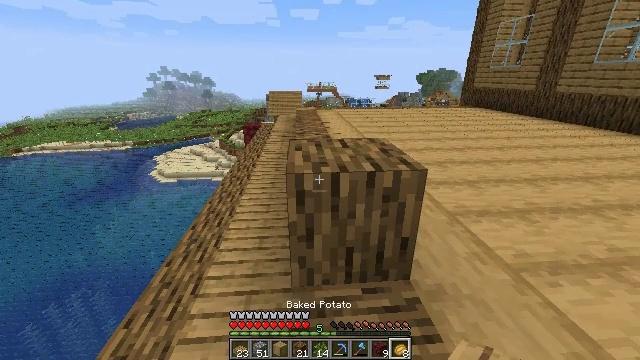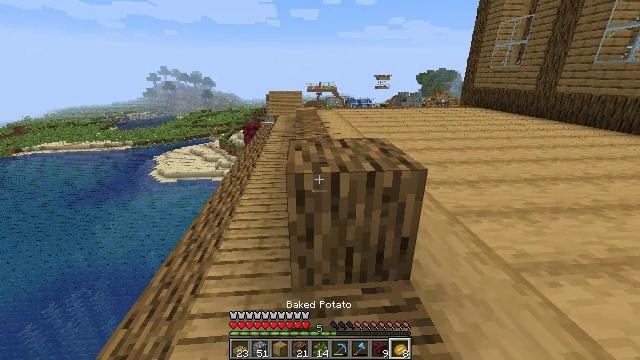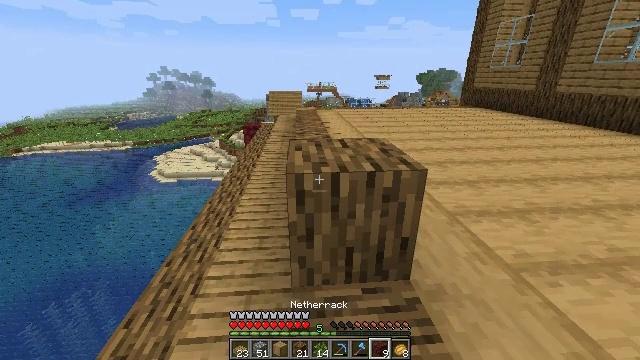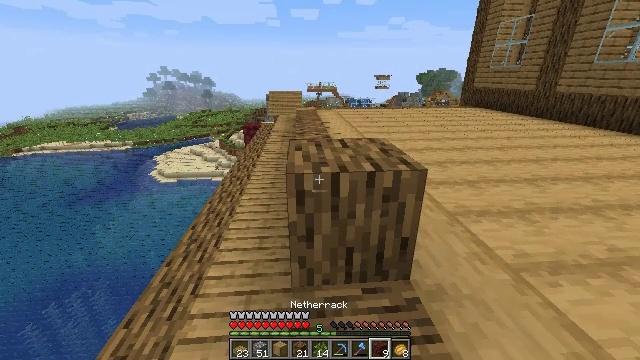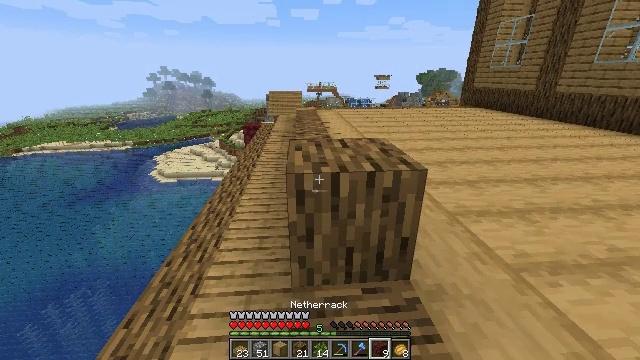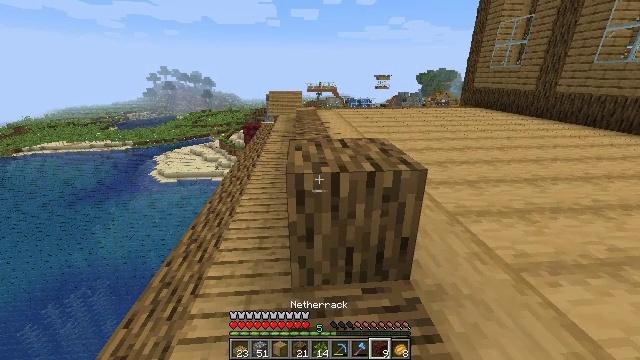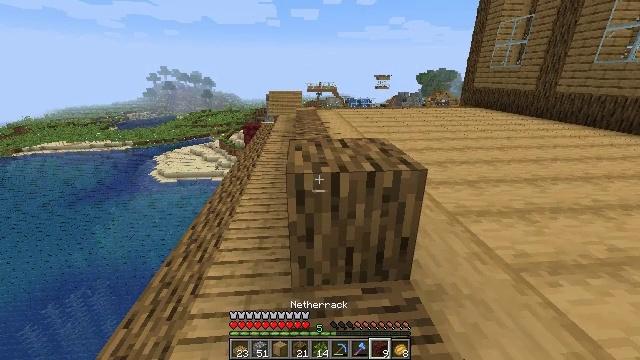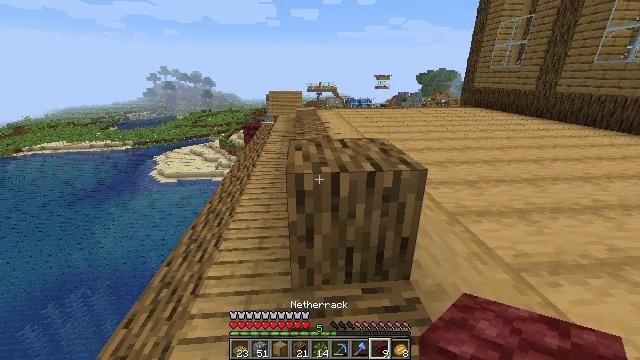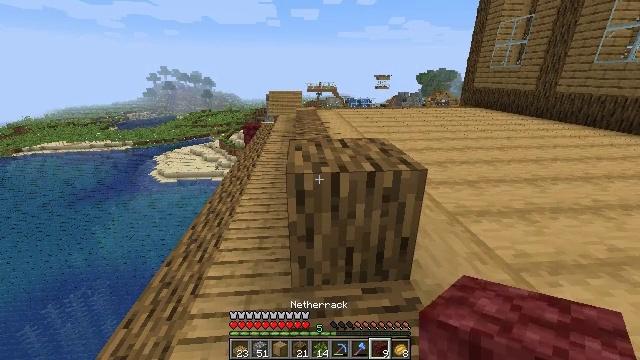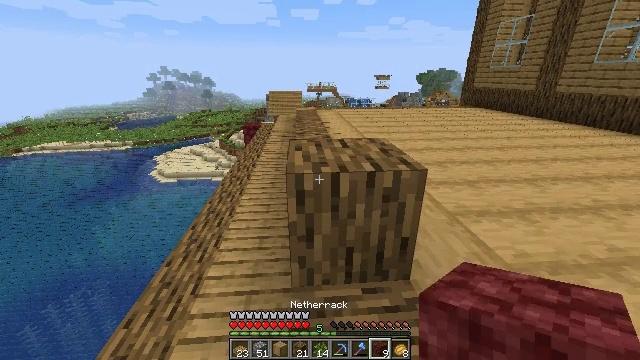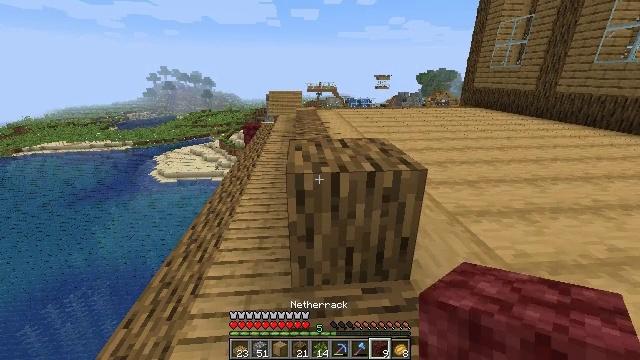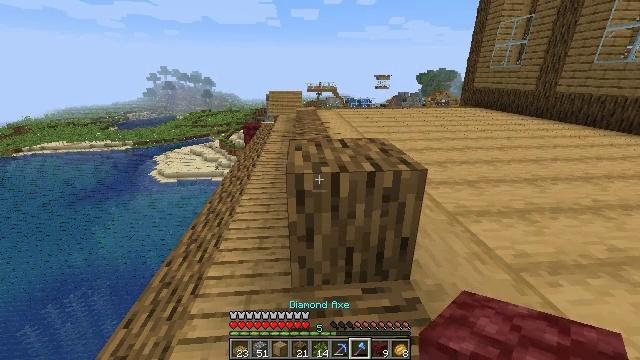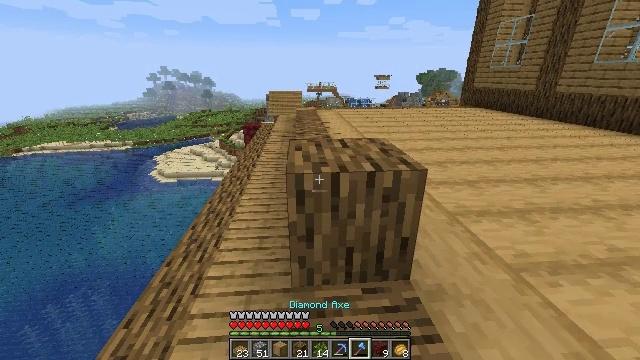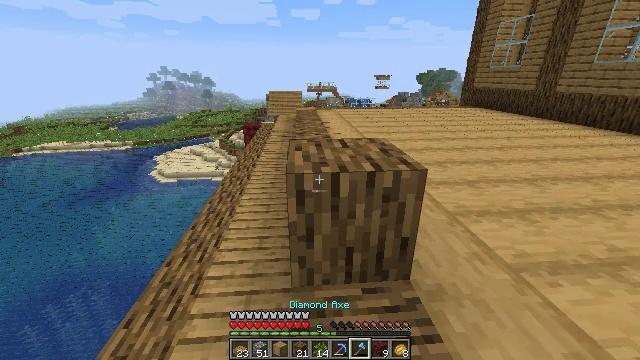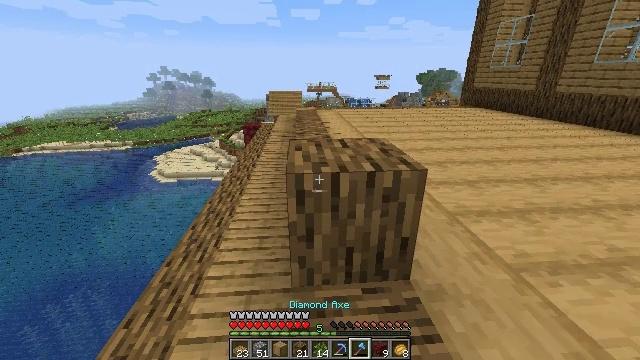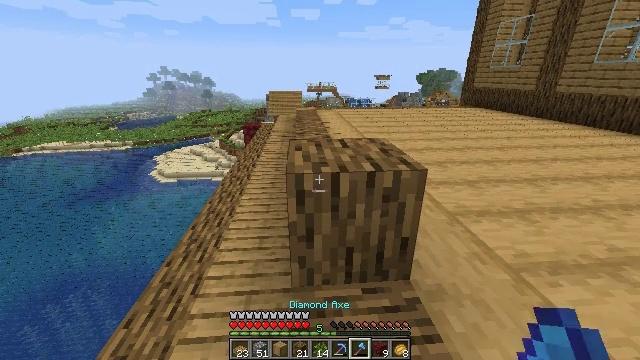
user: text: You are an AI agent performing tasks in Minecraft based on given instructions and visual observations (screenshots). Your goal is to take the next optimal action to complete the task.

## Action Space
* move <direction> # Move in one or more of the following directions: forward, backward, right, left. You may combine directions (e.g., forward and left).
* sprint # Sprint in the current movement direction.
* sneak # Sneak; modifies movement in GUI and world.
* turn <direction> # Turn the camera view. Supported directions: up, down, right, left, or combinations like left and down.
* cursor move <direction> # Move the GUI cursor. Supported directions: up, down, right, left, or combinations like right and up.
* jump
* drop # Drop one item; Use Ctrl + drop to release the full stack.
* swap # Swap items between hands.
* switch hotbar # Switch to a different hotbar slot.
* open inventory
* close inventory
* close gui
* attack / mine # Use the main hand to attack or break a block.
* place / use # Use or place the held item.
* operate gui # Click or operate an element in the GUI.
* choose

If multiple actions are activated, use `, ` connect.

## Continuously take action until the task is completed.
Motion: motion action
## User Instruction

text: Harvest oak wood logs.
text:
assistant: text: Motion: no_op
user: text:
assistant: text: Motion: no_op
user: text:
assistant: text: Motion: no_op
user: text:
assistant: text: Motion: no_op
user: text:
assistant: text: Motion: no_op
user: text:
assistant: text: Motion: no_op
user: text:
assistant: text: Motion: no_op
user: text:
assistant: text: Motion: no_op
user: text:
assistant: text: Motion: no_op
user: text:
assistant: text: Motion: no_op
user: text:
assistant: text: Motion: no_op
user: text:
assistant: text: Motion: no_op
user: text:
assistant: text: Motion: no_op
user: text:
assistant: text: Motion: no_op
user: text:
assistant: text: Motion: no_op
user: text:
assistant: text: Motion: no_op
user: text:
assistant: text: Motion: no_op
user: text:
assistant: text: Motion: no_op
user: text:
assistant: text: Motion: no_op
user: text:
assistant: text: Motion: attack / mine
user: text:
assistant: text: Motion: attack / mine
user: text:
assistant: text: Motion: attack / mine
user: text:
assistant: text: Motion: attack / mine
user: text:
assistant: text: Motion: attack / mine
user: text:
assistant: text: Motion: attack / mine
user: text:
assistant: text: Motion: attack / mine
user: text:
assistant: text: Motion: attack / mine
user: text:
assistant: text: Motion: attack / mine
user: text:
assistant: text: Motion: attack / mine
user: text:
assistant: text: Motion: attack / mine